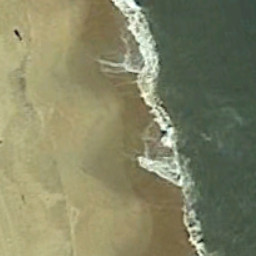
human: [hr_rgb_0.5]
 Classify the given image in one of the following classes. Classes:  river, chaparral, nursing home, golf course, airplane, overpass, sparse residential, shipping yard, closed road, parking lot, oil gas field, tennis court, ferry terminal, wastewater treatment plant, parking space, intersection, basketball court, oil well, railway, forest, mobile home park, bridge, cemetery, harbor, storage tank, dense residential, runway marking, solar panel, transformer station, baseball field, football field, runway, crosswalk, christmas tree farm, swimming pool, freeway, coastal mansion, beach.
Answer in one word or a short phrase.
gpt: beach